Question: I'd like to create a simple, custom loading bar that consists of two images I have: one image for the solid colored background and one image for the diagonals. I'm new to iOS, so my approach is going to be to create a custom UIView that uses two UIImageViews, one for each image, with an animation block to move the diagonals image from left to right.
I'm taking this approach because I'm already familiar with UIImageViews and animation blocks. My questions are...
1. Would you suggest a better approach? I'm not at all familiar with layers and, due to time constraints, would prefer not to have to read up on them now, but I'm willing to if it will provide a vastly better implementation.
2. How can I "round" the ends of the loading bar? With my current approach, this is what I'm going to get...

Thanks so much for your wisdom!
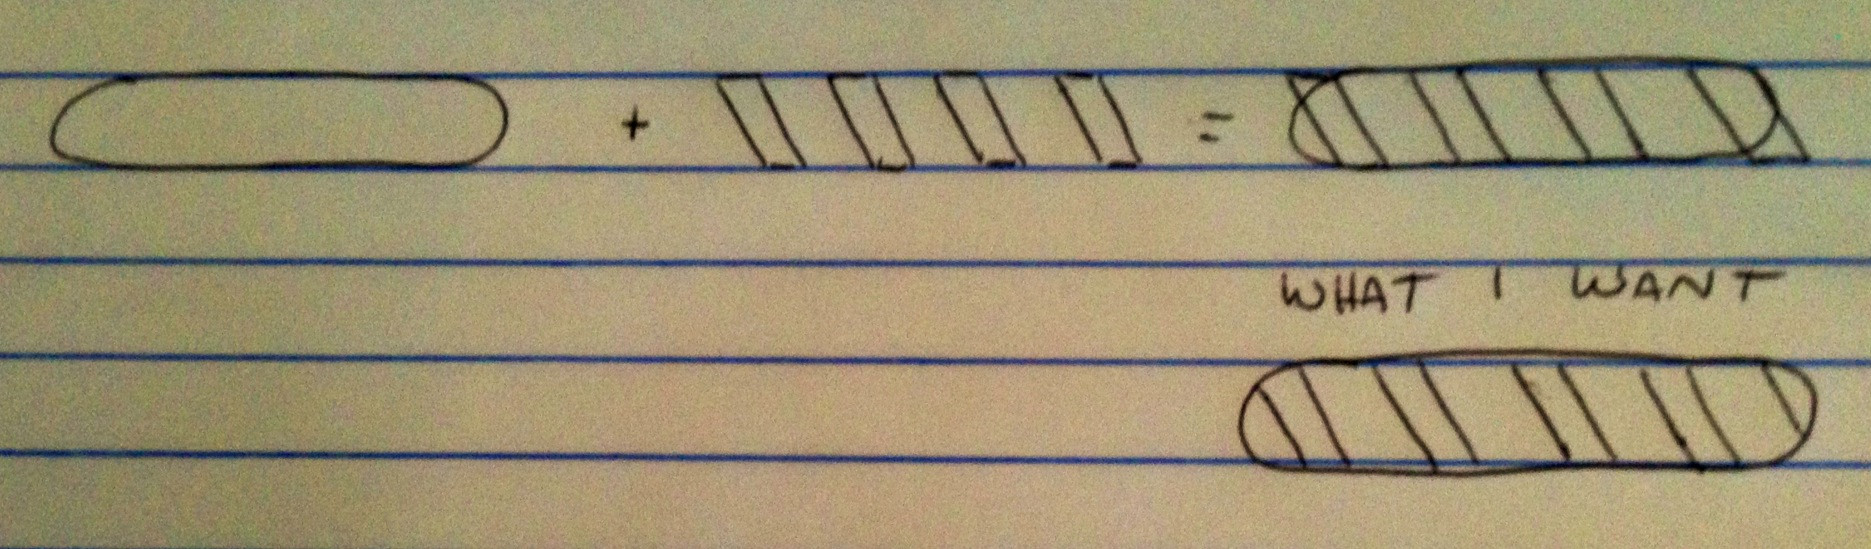
Answer: Have your 'solid colored background' view be a container view for the 'diagonals' imageView.
(diagonals is a subview of background)
Then set 'clipsToBounds' = YES on the diagonals subview and re-adjust the frame as necessary. (Assuming your diagonals imageView represents 100% progress)
If your loading bar imageView doesn't have rounded corners you can just use CALayer's cornerRadius property.
'''
imageView.layer.cornerRadius = 6.0f;
'''